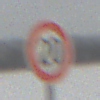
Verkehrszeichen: Geschwindigkeit20
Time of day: MorningAfternoon
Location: Outdoor (Nature)
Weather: Overcast
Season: Winter
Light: Natural